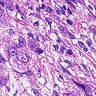
Metastatic tissue present: yes